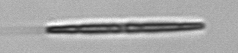
Label: pennate